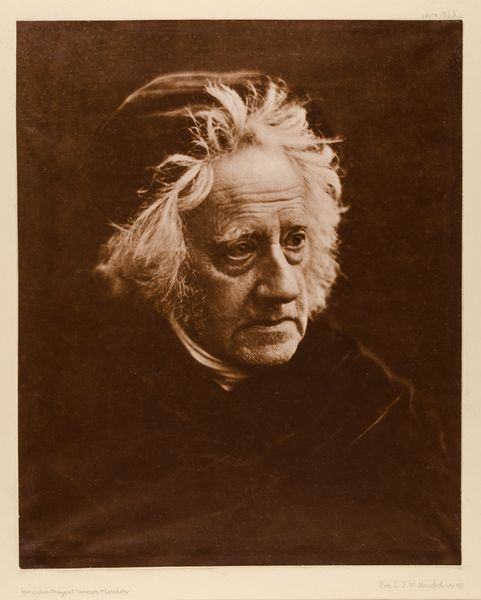
Titel: Sir John Herschel
Künstler: Julia Margaret Cameron
Standort: Hamburg
Institution: Museum für Kunst und Gewerbe Hamburg
Schlagwörter: mann, person, papier, foto, fotografie, photographie, photo, halbprofil, astronom, lichtbild, historische, bildwerke, angewandte und bildende kunst, hessische systematik, persönlichkeit, porträtfotografie, porträtphotographie, pigmentdruck, kalotypie